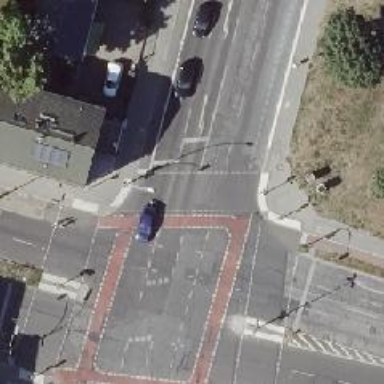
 and exclusive cycle lanes on both sides as well."